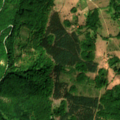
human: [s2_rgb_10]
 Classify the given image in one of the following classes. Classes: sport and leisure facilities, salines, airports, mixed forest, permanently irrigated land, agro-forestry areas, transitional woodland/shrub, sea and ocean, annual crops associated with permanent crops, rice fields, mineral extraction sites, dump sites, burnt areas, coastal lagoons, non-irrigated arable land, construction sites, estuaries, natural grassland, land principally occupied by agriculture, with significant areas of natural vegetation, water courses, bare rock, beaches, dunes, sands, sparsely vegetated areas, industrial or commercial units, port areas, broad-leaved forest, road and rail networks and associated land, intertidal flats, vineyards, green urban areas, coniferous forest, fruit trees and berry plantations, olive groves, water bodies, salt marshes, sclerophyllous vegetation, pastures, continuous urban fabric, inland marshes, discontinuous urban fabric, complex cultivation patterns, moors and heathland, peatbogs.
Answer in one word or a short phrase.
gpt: land principally occupied by agriculture, with significant areas of natural vegetation, broad-leaved forest, coniferous forest, transitional woodland/shrub